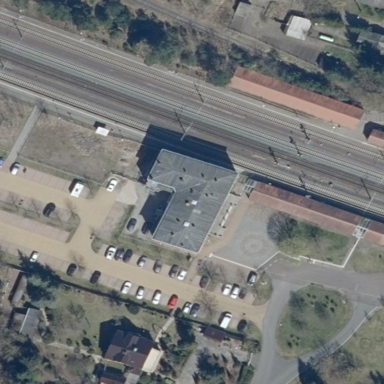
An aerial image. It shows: Train station building.